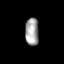
Tissue: lung
Cell type: Epithelial cells
Senescence score: 0.2386
Nuclear area (px): 362
Mean DAPI intensity: 163.765